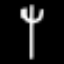
Label: fork